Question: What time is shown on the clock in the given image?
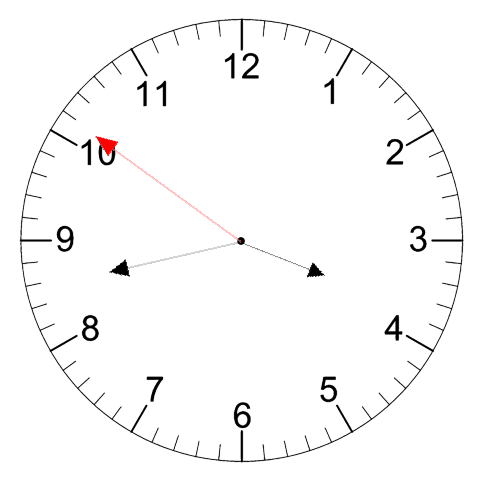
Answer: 03:42:51